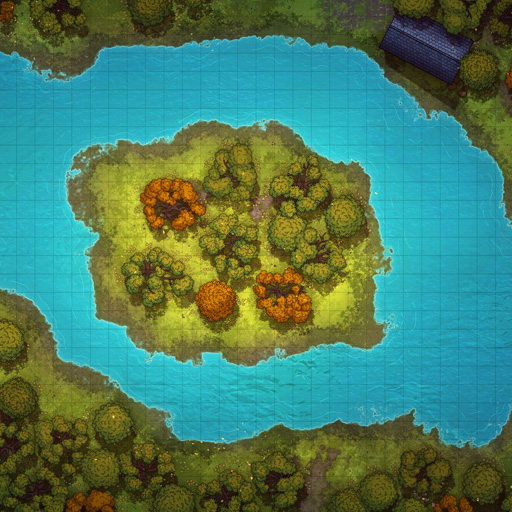
A D&D Grid Map lake with forest island in the middle house to the north east (Forest Islet Map)